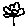
Label: flower